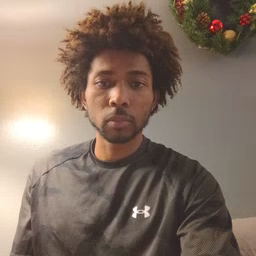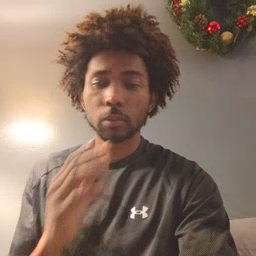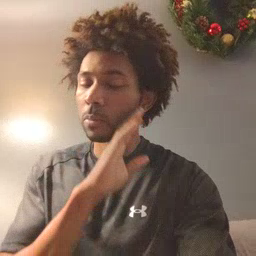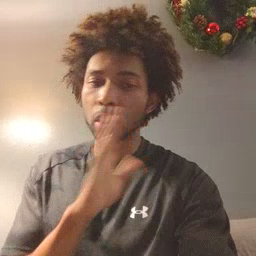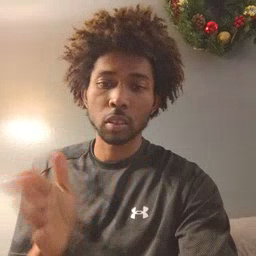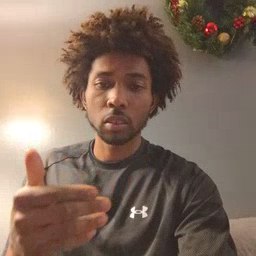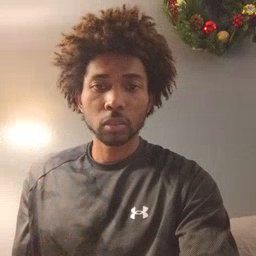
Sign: bedroom